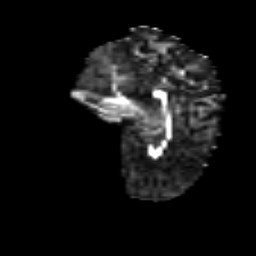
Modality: FA
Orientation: sagittal
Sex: male
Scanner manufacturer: siemens
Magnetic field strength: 3 T
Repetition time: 5 s
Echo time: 0.071 s